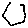
Label: hexagon